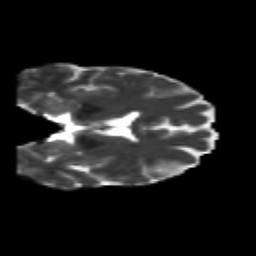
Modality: T2w
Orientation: coronal
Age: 52
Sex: female
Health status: healthy
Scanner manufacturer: siemens
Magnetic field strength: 3 T
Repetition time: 10.8 s
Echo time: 0.082 s